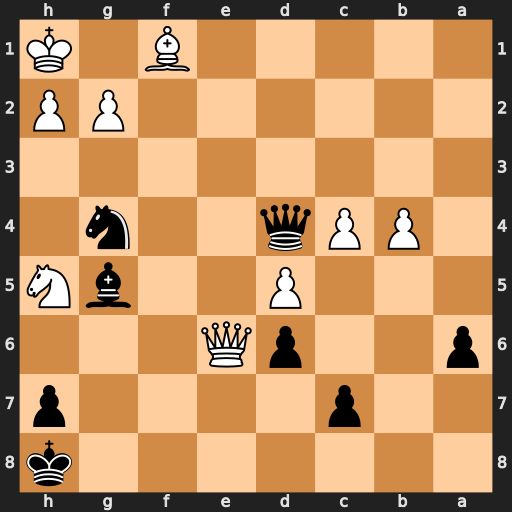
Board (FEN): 7k/2p4p/p2pQ3/3P2bN/1PPq2n1/8/6PP/5B1K
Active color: b
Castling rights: -
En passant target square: -
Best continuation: Nf2+ Kg1 Nh3+ Kh1 Qg1#